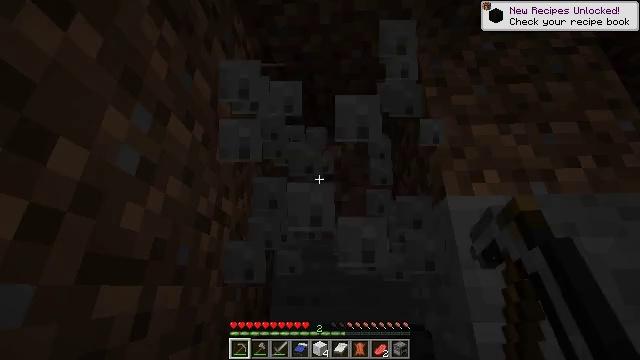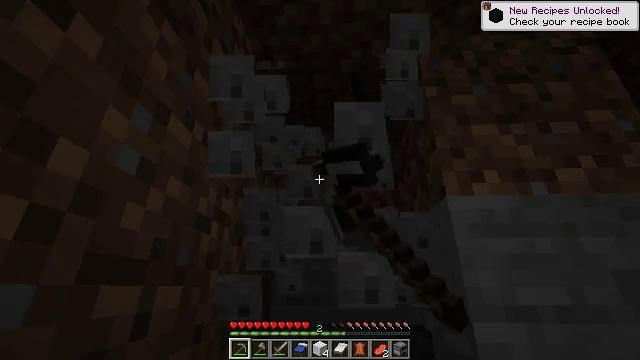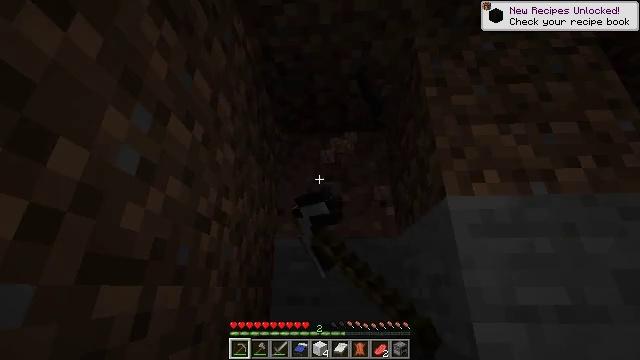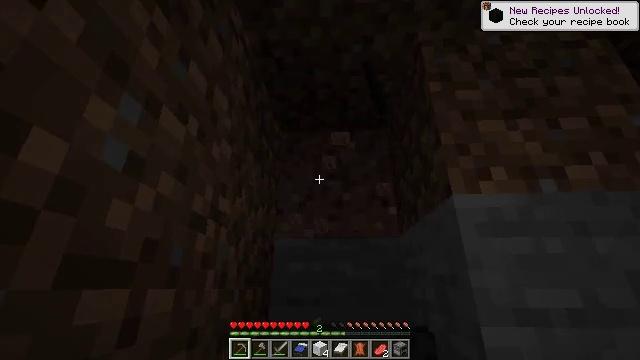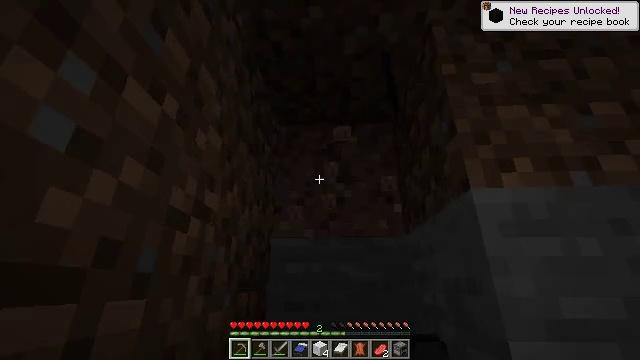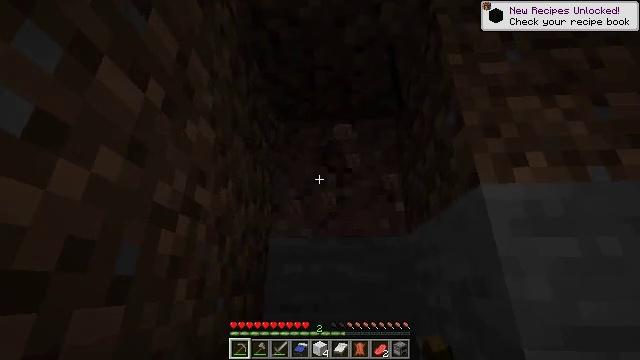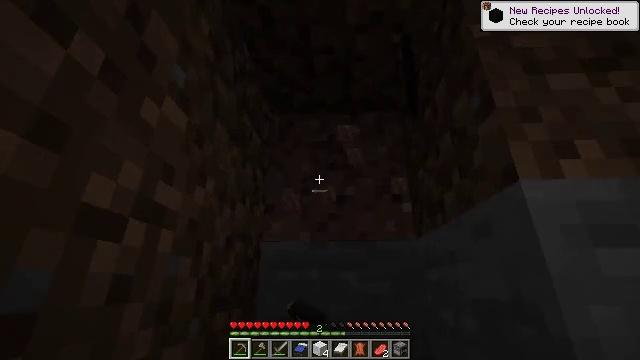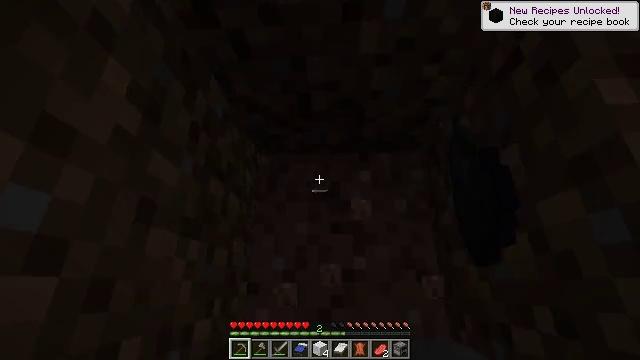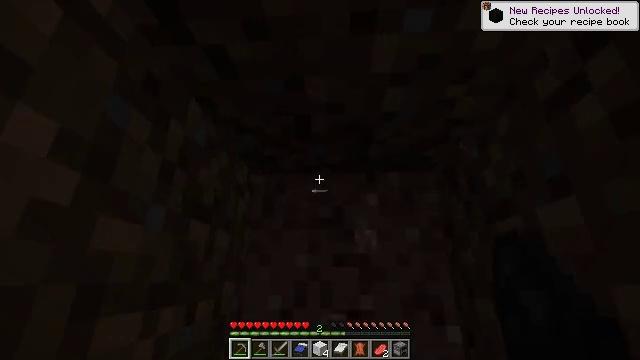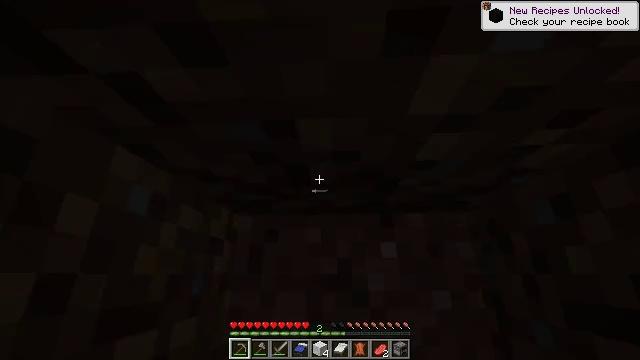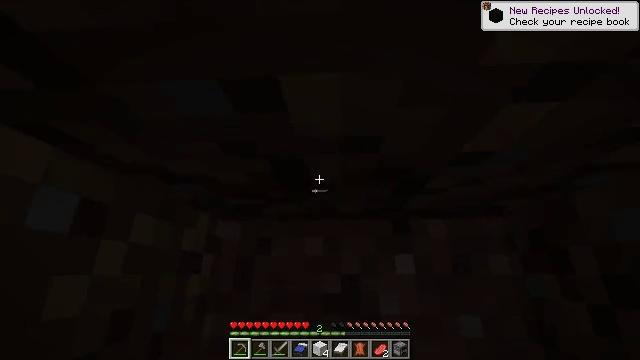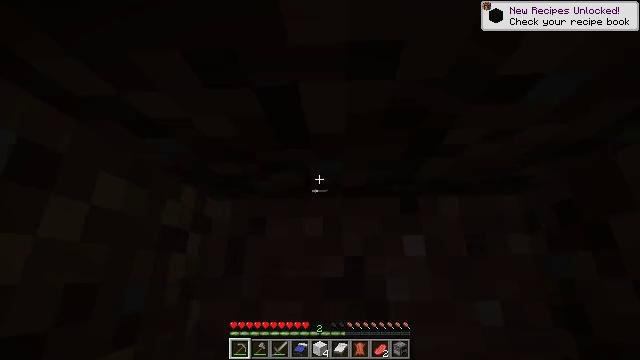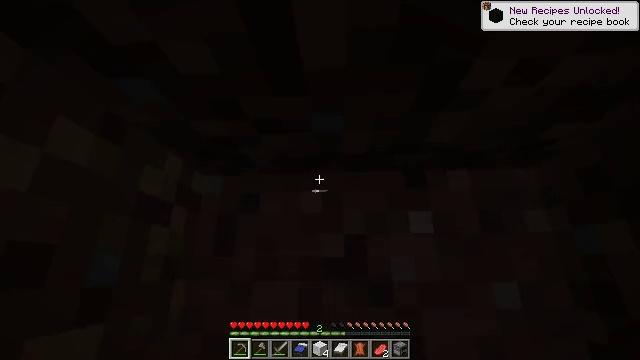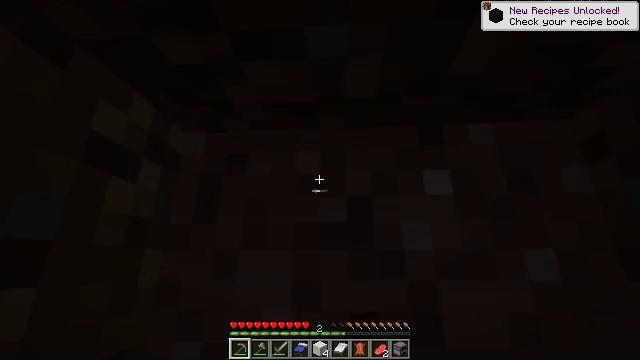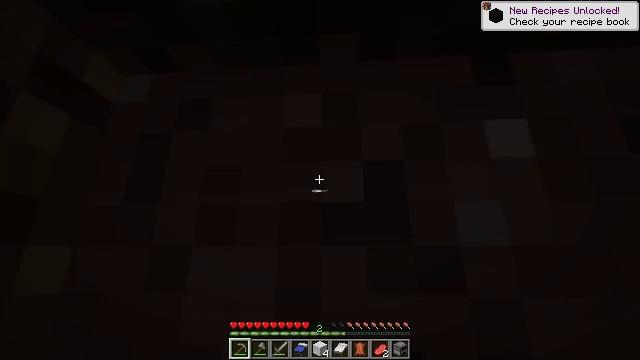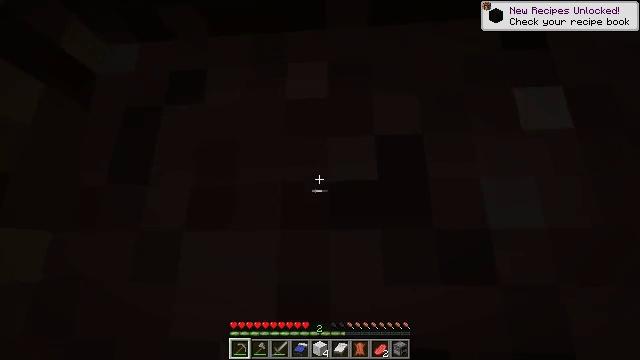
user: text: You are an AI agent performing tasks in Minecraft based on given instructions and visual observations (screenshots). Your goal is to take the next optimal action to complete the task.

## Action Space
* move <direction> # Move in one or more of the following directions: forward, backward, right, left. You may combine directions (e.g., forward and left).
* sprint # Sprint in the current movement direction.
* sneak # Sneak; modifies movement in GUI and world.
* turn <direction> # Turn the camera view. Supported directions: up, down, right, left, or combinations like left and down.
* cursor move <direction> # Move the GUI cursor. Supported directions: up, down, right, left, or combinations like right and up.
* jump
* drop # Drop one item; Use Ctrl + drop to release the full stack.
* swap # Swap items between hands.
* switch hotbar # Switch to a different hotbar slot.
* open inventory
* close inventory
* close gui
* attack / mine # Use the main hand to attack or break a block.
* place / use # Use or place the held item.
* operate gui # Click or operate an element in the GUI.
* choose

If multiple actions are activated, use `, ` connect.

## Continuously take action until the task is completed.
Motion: motion action
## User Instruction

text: Mine spruce leaves from the tree.
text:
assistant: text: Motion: attack / mine
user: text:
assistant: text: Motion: attack / mine
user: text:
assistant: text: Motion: move forward, attack / mine
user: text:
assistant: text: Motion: move forward, attack / mine
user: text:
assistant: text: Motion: move forward, attack / mine
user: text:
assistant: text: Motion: move forward, jump
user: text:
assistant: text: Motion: move forward, jump
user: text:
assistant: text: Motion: move forward, turn down, jump
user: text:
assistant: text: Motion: move forward, jump
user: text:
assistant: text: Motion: move forward
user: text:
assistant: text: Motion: move forward
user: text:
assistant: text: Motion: move forward
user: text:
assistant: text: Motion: move forward, turn down
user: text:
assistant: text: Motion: no_op
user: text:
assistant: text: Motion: move back, turn down
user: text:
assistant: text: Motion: move back, turn down
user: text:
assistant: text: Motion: move back, turn right and down, jump
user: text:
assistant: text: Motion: move back, turn right and down, jump
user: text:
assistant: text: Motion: move back, turn right and down, jump
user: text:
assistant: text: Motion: move back, turn right and down
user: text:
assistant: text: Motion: move back and move right
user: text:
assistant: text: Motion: move back and move right
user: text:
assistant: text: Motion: move back and move right, turn left
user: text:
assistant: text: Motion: move right, turn left
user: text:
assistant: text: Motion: move right
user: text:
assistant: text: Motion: move right
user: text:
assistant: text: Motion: move right, turn down
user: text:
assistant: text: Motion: move right
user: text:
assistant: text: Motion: move right
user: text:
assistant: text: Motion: move right